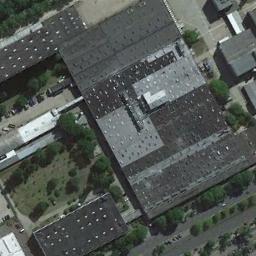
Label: industrial_area